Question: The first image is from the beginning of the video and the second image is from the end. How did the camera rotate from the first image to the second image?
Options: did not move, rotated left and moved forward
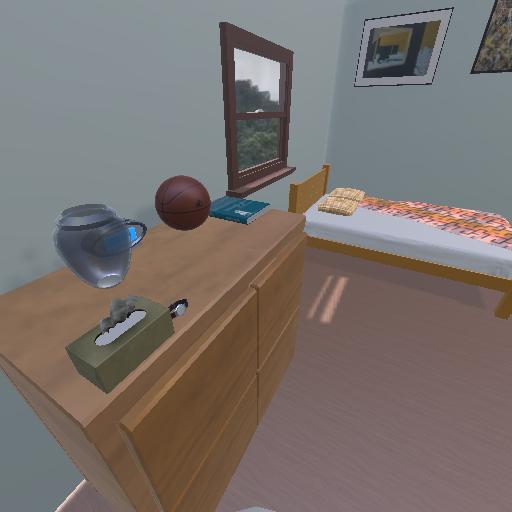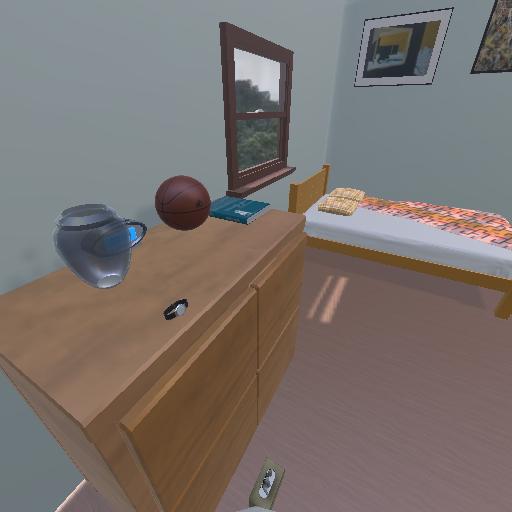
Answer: did not move